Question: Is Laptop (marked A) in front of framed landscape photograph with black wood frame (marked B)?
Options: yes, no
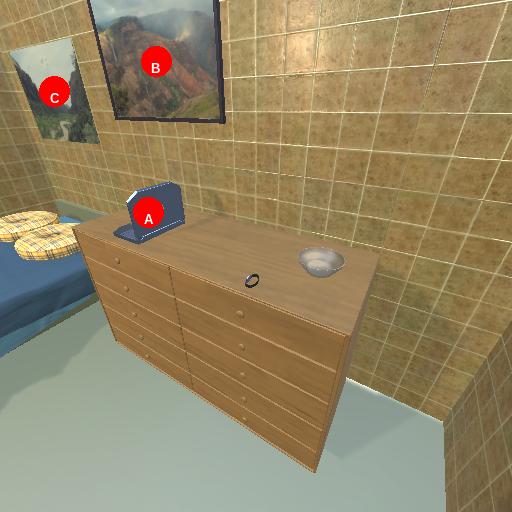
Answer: yes